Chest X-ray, AP view. Patient: 23 years old, sex M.
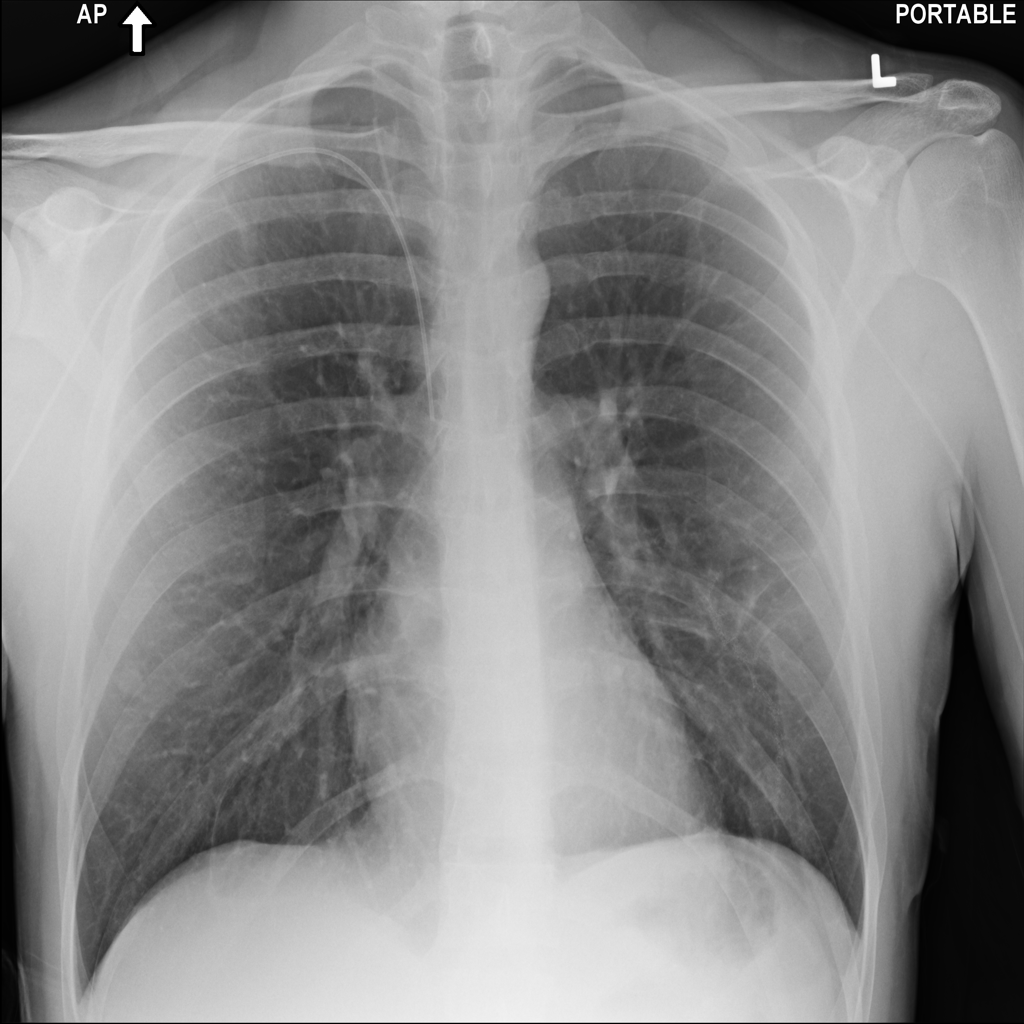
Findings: No Finding